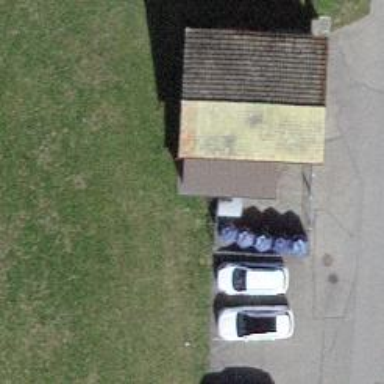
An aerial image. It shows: Recycling container at amenity designated for recycling.